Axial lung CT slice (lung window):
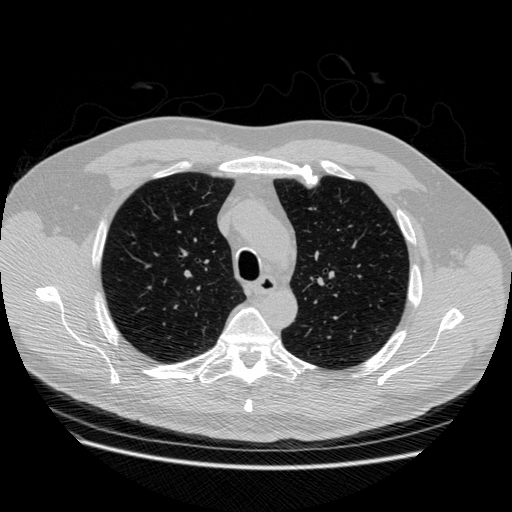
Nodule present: no